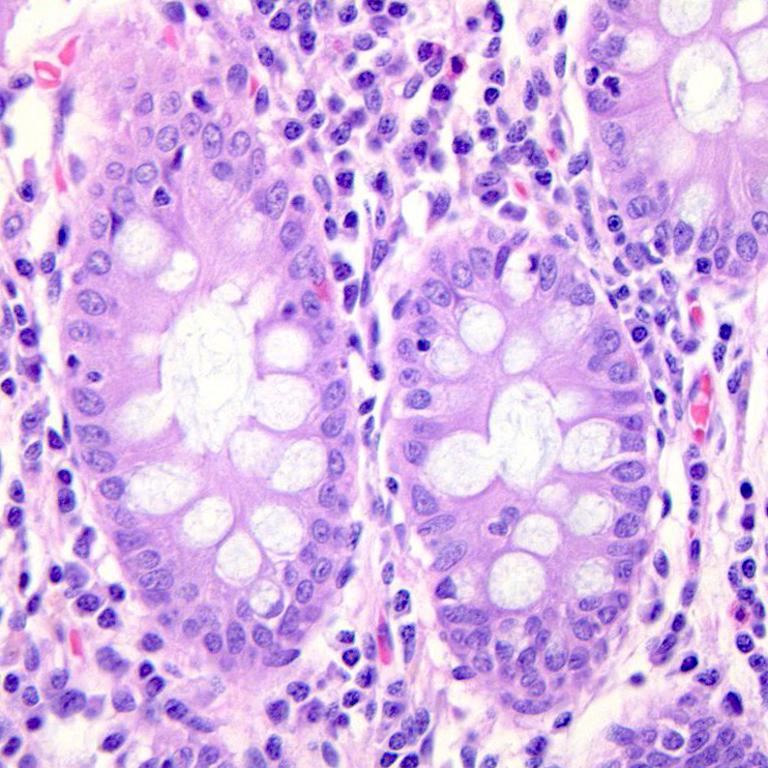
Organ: colon
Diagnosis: benign